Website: lowes
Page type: billing-address
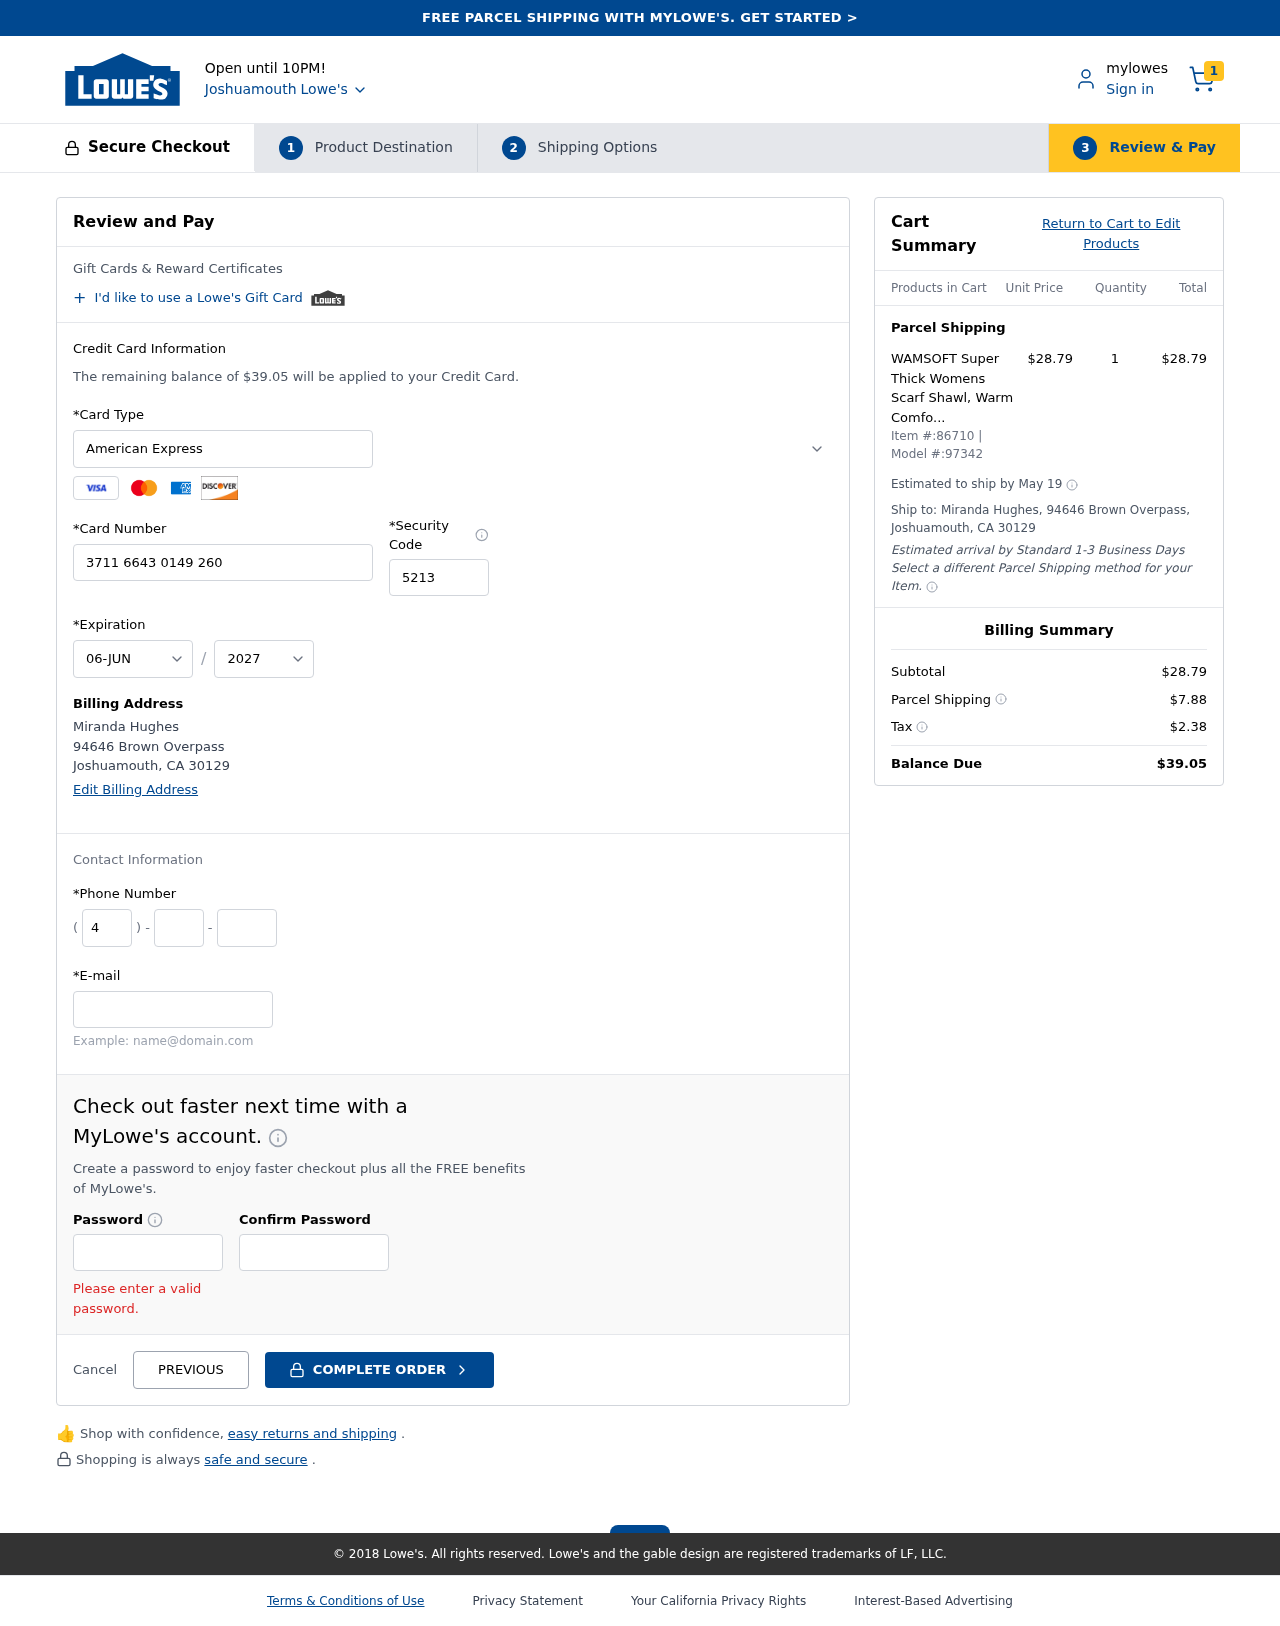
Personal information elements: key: PII_CARD_CVV
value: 5213
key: PII_CARD_EXPIRY_MONTH
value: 06
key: PII_CARD_EXPIRY_YEAR
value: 27
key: PII_CARD_NUMBER
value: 3711 6643 0149 260
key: PII_CARD_TYPE
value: American Express
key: PII_CITY
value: Joshuamouth
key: PII_CITY_STATE_ZIP
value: Joshuamouth, CA 30129
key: PII_EMAIL
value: miranda_hughes@hotmail.com
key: PII_FULLNAME
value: Miranda Hughes
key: PII_PHONE_AREA
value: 443
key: PII_PHONE_PREFIX
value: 714
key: PII_PHONE_SUFFIX
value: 1003
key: PII_STREET
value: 94646 Brown Overpass
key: PII_FULLNAME2
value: Miranda Hughes
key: PII_STATE_ABBR
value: CA
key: PII_POSTCODE
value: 30129
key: PII_POSTCODE_FULL
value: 30129
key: PII_CITY_STATE
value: Joshuamouth, CA
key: PII_POSTCODE_NUMERIC
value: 30129
Product elements: key: PRODUCT1_NAME
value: WAMSOFT Super Thick Womens Scarf Shawl, Warm Comfortable 3X Thick Spring Soft Rainbow Cashmere Large
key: PRODUCT1_PRICE
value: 28.79
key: PRODUCT1_QUANTITY
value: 1
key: PRODUCT_ITEM_NUMBER
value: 86710
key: PRODUCT_MODEL_NUMBER
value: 97342
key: PRODUCT1_LINE_TOTAL
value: $28.79
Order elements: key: ORDER_NUM_ITEMS
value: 1
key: ORDER_TOTAL
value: $39.05
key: ORDER_SHIPPING_DATE
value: May 19
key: ORDER_SUBTOTAL
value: $28.79
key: ORDER_SHIPPING_COST
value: $7.88
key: ORDER_TAX
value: $2.38